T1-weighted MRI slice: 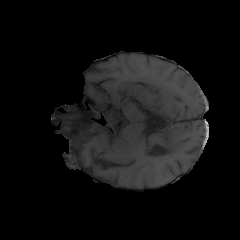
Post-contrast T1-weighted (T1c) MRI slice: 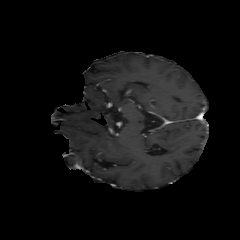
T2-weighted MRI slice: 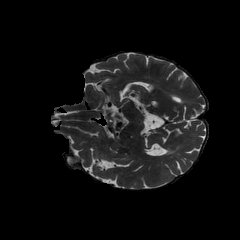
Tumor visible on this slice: no